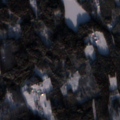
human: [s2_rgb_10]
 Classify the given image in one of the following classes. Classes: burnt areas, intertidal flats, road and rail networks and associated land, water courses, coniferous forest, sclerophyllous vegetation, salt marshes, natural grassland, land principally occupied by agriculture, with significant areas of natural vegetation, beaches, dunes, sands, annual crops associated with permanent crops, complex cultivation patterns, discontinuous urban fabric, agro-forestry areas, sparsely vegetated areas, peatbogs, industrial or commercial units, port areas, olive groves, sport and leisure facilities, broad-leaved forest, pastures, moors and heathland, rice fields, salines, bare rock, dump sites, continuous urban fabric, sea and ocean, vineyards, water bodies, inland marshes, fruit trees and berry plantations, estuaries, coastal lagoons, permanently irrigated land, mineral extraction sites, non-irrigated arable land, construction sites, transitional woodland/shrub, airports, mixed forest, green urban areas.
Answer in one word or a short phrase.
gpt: coniferous forest, mixed forest, transitional woodland/shrub